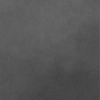
Label: dusty